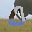
Label: 0